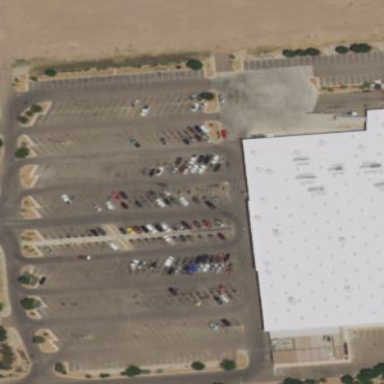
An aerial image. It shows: Retail area.